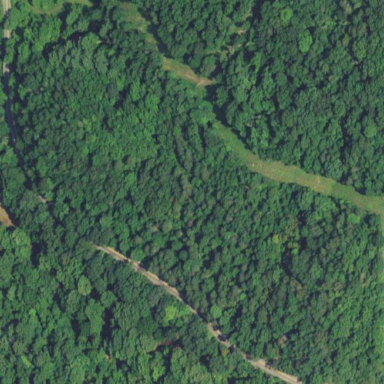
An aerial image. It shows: Serene woodland landscape.